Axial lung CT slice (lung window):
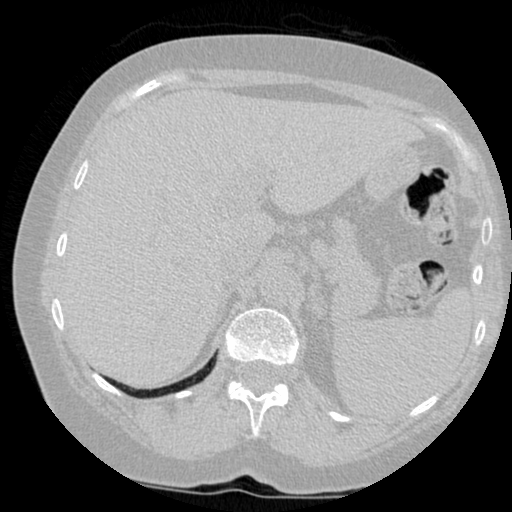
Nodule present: no